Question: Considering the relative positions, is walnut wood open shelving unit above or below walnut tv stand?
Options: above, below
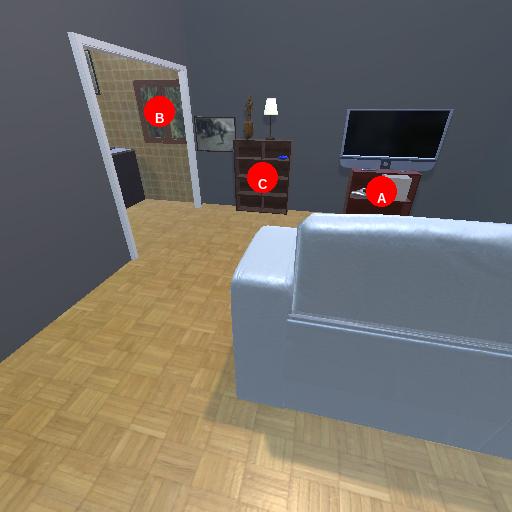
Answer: above